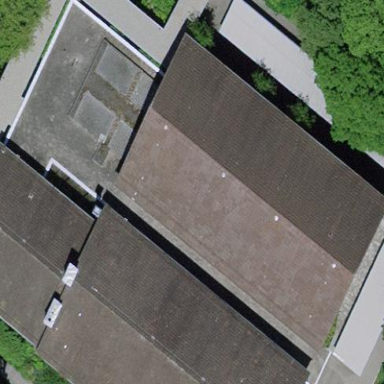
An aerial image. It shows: University building.